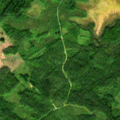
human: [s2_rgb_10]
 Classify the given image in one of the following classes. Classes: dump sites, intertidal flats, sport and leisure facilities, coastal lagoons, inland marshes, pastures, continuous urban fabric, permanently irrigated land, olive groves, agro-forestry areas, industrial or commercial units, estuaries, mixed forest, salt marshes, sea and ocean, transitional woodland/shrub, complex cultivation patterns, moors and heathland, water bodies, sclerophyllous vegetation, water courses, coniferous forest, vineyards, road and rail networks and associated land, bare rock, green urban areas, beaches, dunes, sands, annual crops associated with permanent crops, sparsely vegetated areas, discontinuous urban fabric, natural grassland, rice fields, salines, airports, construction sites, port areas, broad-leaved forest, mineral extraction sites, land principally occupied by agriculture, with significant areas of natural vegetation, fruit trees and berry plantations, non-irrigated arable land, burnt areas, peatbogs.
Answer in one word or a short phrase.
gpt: mixed forest, transitional woodland/shrub, peatbogs